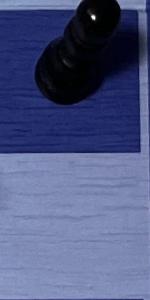
Label: Empty